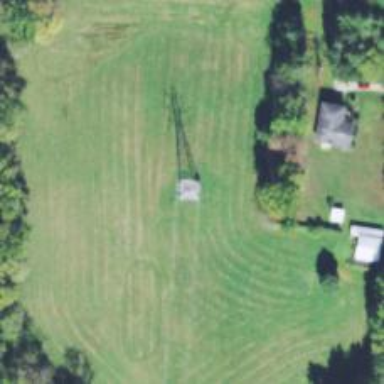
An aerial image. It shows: Lattice structure tower used for power transmission.